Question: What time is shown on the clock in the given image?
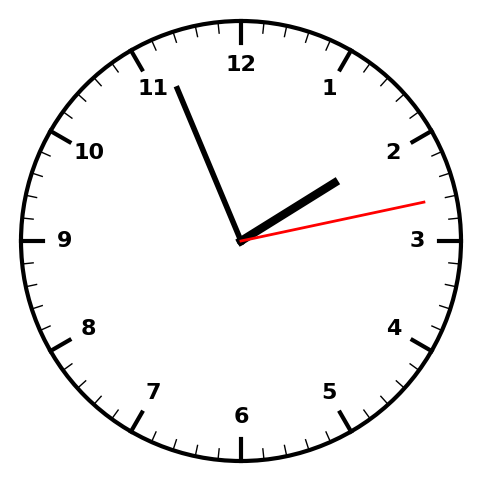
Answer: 01:56:13